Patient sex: M
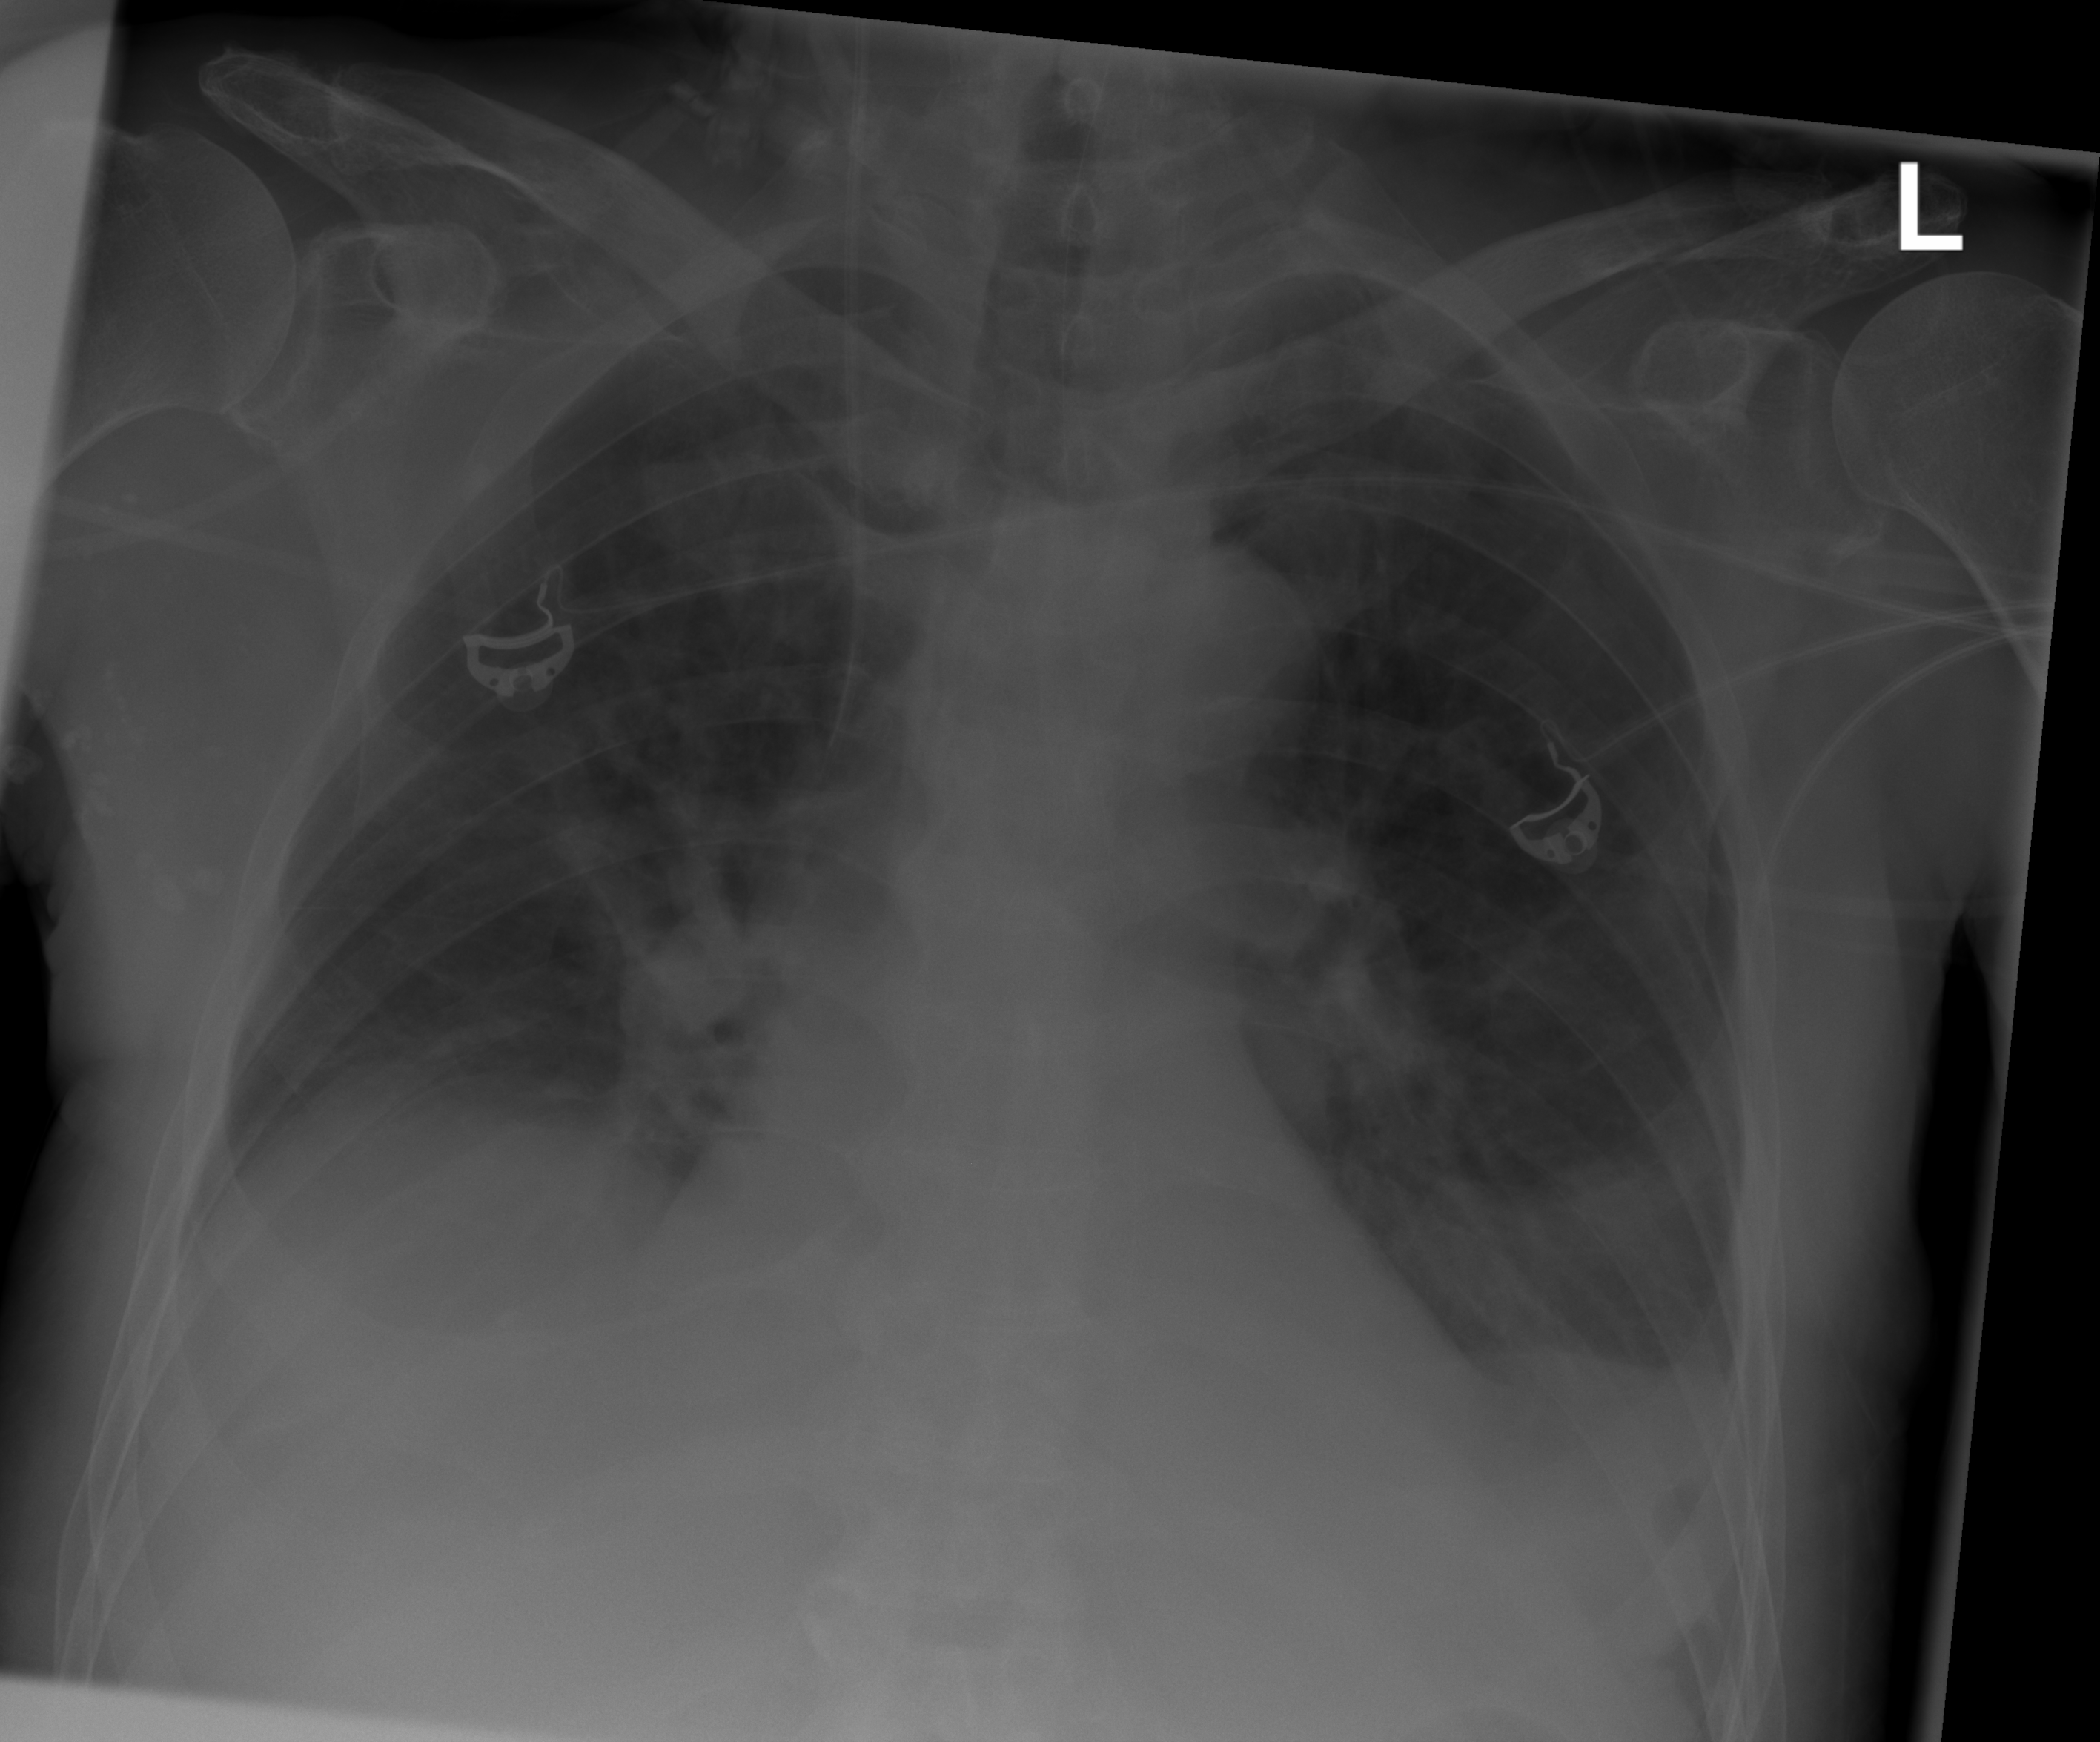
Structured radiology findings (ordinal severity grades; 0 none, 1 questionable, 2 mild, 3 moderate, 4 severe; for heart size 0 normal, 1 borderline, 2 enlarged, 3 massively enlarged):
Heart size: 1
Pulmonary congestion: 0
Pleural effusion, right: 2
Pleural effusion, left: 2
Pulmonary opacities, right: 0
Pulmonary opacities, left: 0
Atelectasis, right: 2
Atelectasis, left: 2